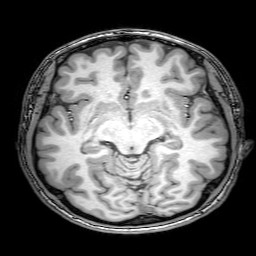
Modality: T1w
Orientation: coronal